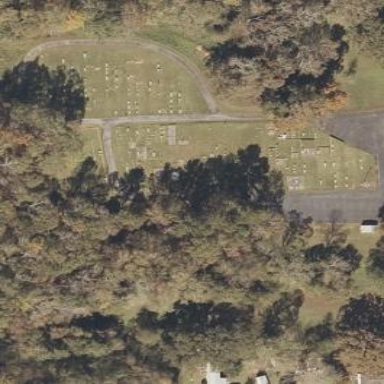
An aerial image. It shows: Cemetery.